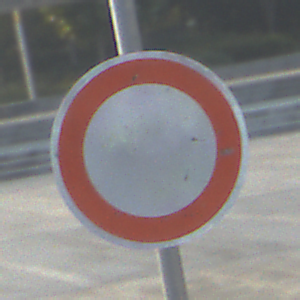
Verkehrszeichen: VerbotFahrzeugeAllerArt
Umgebung: Outdoor, Urban
Tageszeit: SunriseSunset
Wetter: Clear
Licht: Natural
Jahreszeit: NotSpecified
Kontrast: MediumContrast